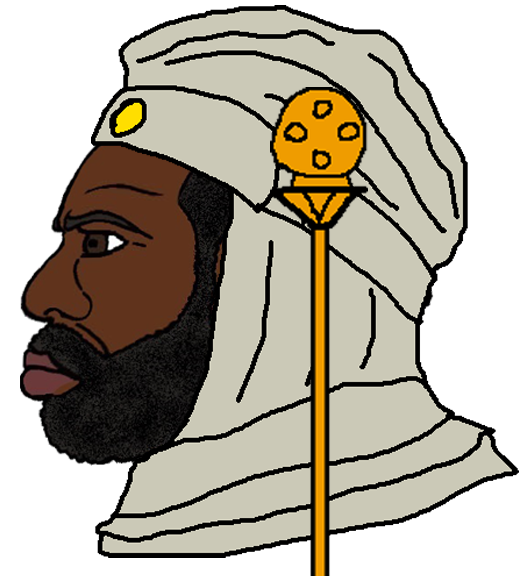
Label: 4_Yes_Chad